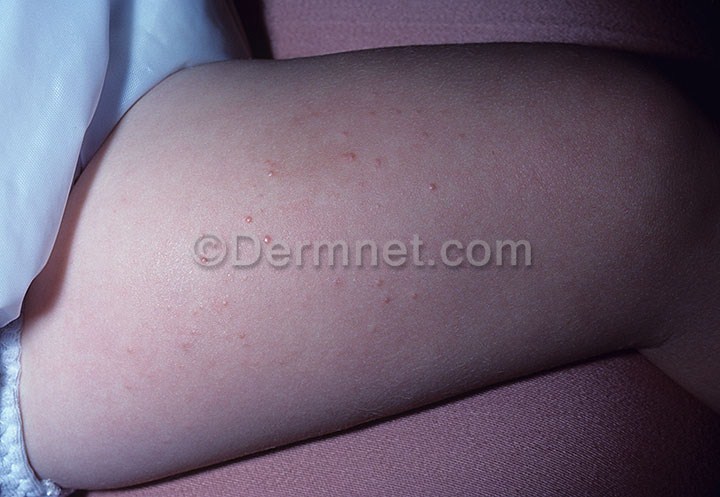
Disease: Atopic Dermatitis Photos